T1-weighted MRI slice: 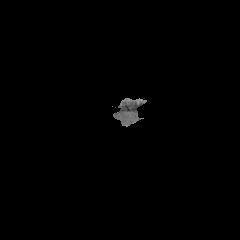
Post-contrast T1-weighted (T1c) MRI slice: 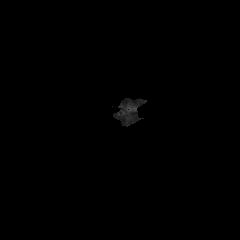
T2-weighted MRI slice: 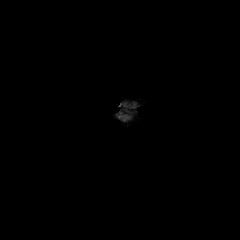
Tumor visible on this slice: no